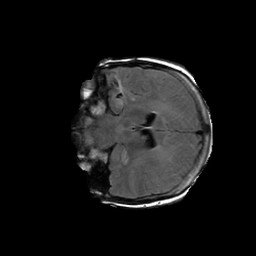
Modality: FLAIR
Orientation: coronal
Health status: ill
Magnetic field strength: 3 T